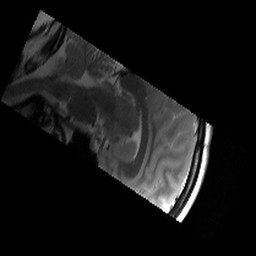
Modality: T2w
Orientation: sagittal
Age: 23
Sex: female
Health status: healthy
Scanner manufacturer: siemens
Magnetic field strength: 3 T
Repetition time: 6 s
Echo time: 0.064 s